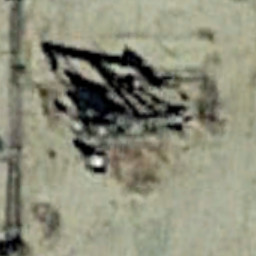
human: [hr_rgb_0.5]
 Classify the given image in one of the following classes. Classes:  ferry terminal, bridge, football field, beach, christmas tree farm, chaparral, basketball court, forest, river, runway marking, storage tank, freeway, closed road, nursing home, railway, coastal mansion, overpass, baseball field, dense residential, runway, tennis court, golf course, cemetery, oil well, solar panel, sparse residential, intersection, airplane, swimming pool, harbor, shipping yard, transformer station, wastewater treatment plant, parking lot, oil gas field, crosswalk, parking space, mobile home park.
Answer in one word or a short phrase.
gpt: oil well